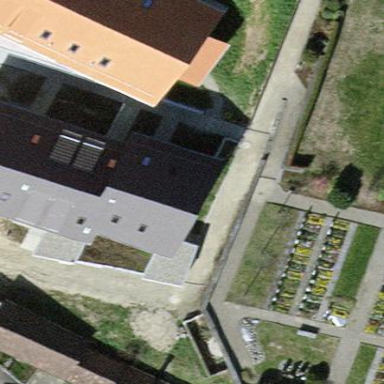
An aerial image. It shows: Terrace-style building with gabled roof.